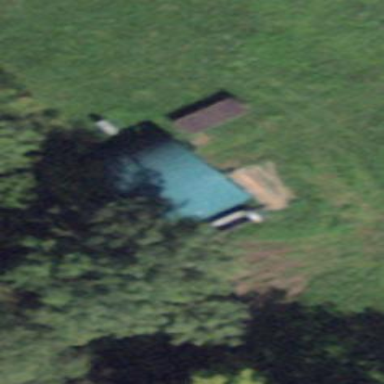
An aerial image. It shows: Shed.